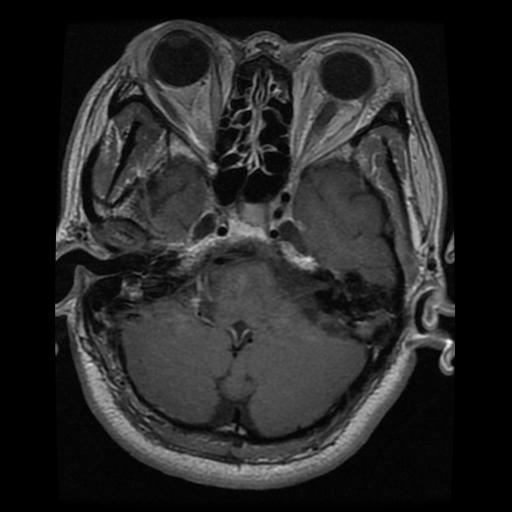
Label: pituitary